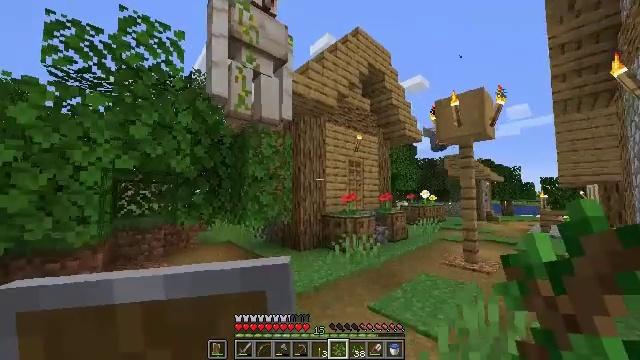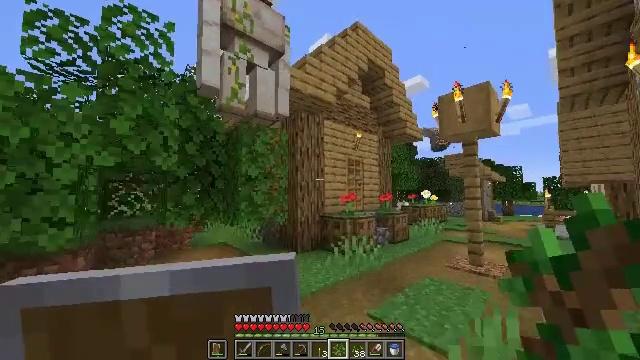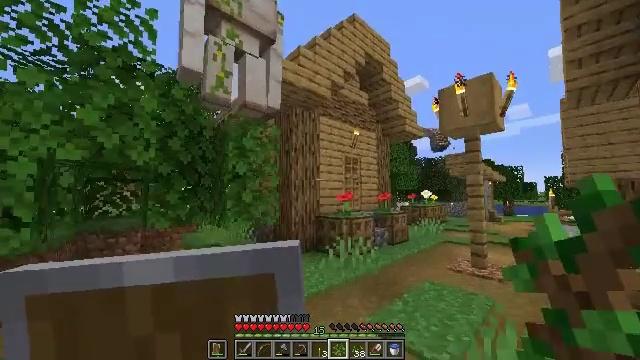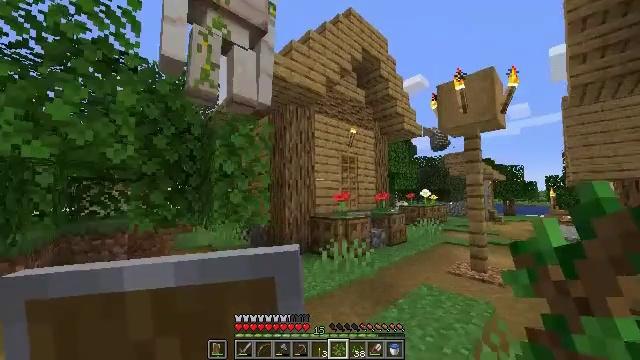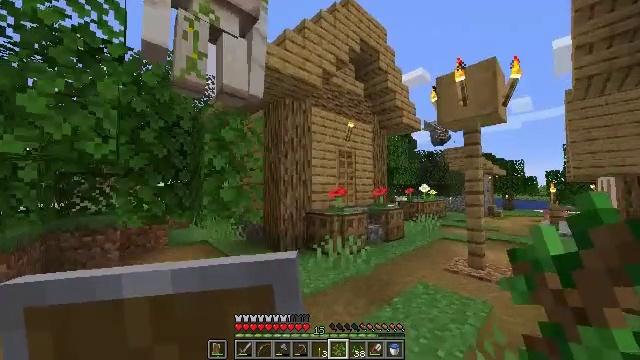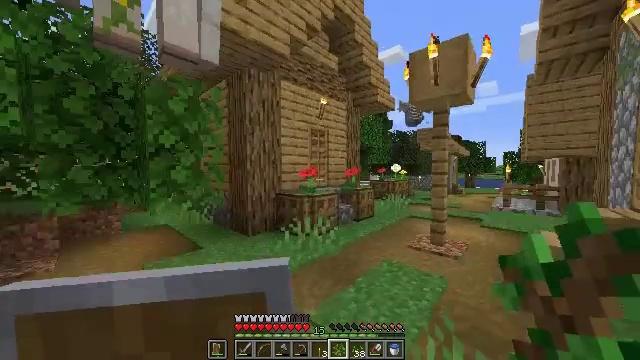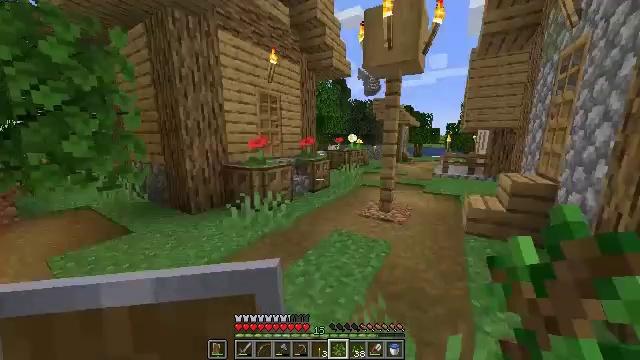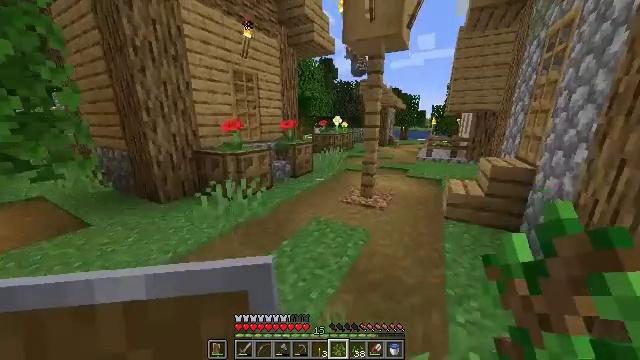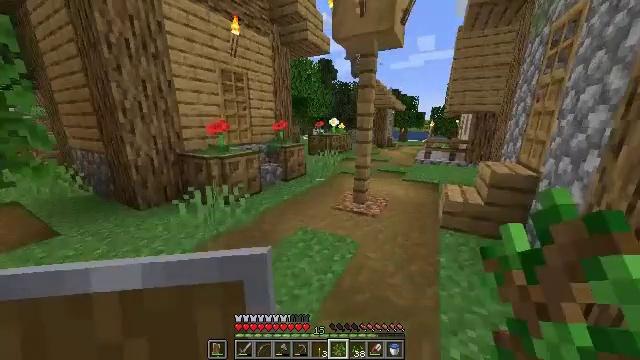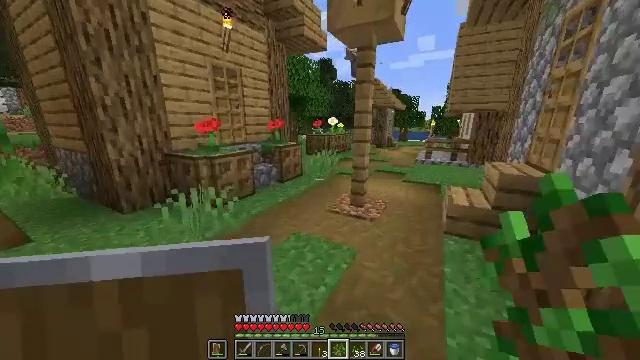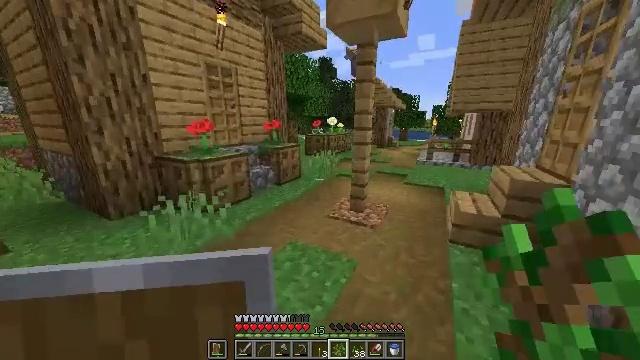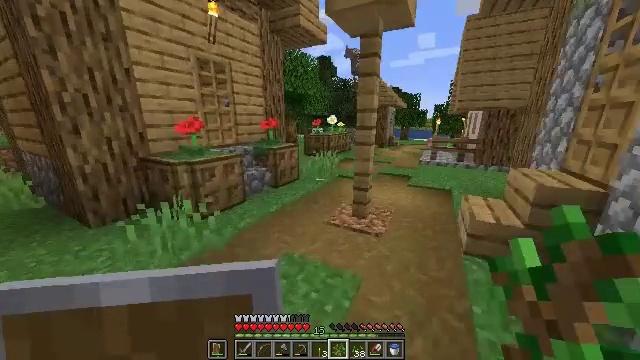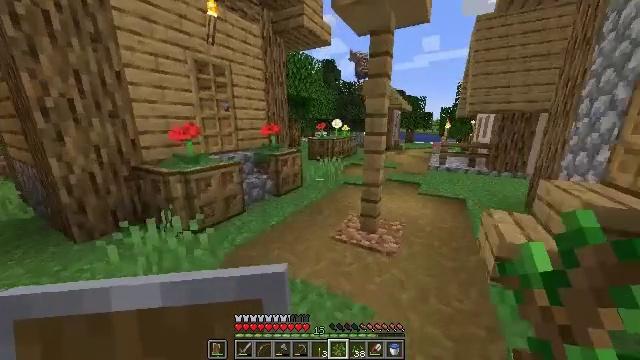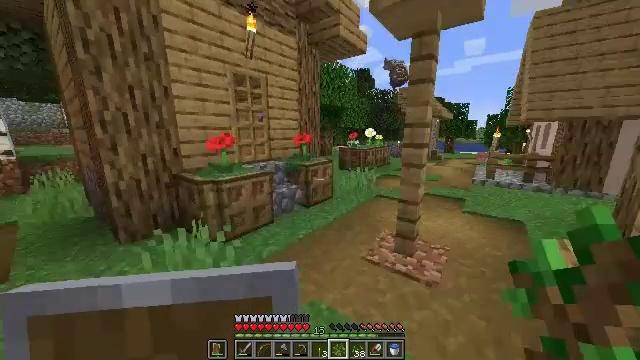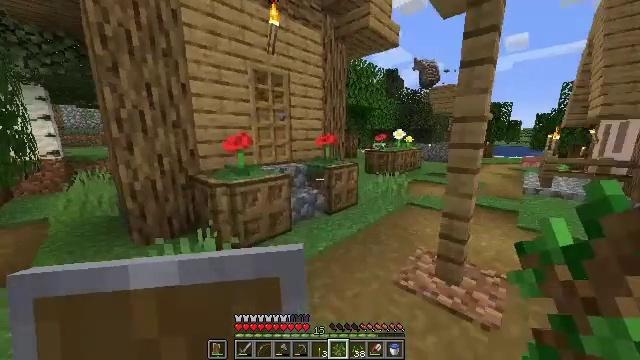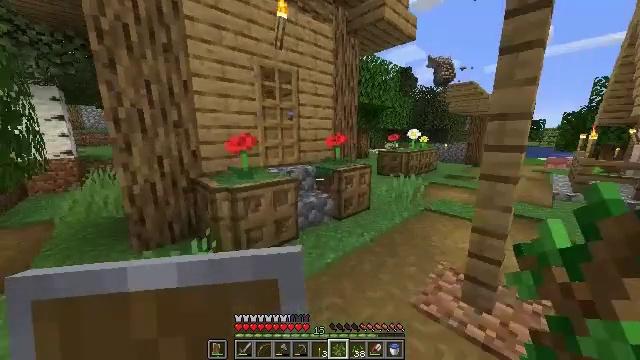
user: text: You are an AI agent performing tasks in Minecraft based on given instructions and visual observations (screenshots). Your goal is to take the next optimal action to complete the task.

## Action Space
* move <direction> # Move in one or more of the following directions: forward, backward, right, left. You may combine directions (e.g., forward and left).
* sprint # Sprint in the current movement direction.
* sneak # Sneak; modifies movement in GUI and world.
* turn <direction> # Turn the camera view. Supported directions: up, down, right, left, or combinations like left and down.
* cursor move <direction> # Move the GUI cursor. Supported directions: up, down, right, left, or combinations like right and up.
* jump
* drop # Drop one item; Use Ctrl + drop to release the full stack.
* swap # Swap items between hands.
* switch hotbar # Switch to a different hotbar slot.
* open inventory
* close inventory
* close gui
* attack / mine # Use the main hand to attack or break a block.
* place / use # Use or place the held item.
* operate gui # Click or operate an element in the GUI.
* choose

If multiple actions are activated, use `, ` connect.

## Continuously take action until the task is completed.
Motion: motion action
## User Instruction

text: Use clay to craft a brick.
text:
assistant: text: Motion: move forward and move right
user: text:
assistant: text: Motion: move forward and move right
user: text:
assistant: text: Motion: move forward and move right
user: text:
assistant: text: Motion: move forward and move right, turn down
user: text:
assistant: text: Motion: move forward and move right, turn right and down
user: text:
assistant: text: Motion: move forward and move right, turn right and down
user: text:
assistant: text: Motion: move forward and move right, turn right and down
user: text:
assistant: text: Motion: move forward
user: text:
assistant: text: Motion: move forward, sprint
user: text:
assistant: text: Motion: move forward, sprint
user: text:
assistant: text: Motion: move forward, sprint
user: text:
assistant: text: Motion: move forward, turn left
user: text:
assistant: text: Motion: move forward, turn left and up
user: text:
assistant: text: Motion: move forward, turn left
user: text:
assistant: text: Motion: move forward, turn left
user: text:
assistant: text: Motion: move forward, turn left
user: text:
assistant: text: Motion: move forward, turn left, switch to hotbar 1
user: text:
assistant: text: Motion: move forward, turn left and up, switch to hotbar 1
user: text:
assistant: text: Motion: move forward and move right, turn left and up
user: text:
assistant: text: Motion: move forward and move right, turn left and up
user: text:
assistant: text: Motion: move forward and move right, turn left and up
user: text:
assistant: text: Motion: move forward and move right, turn left, use / place
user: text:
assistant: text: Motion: move forward, use / place
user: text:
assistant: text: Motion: move forward
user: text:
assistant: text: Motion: move forward and move right, turn down
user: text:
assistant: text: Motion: move forward and move right, turn left and down
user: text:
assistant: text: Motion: move forward and move right, turn left and down
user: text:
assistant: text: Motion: move forward, turn left and down
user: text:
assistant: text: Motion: move forward, turn left and down
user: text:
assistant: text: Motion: move forward, turn left and down